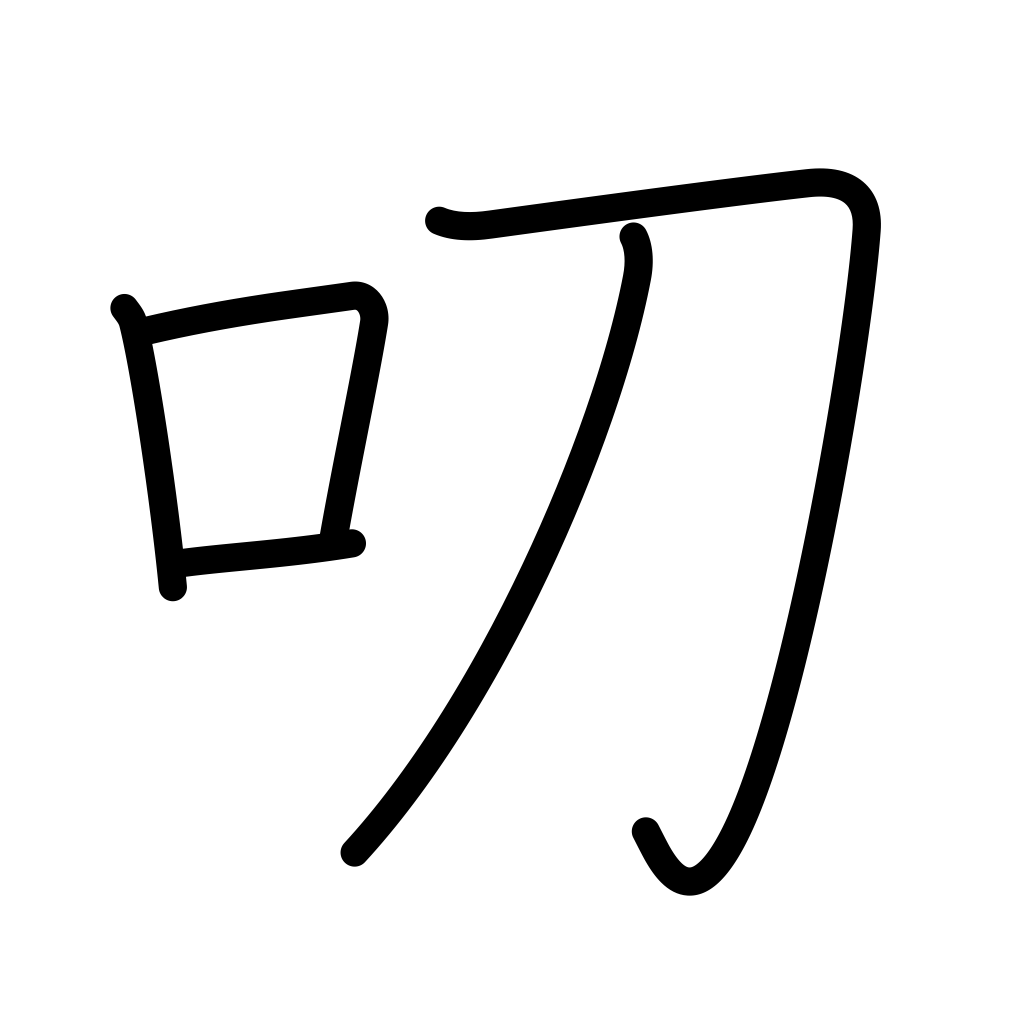
Meaning: truly, graciously, gratuitously, ravenously